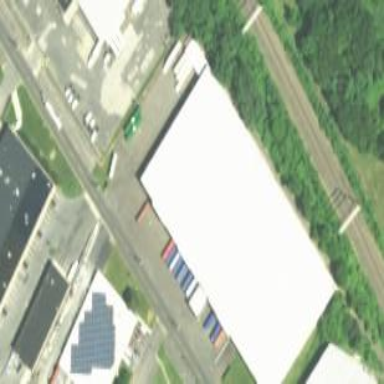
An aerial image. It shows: Industrial building.